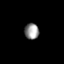
Tissue: prostate
Cell type: Fibroblasts
Senescence score: 0.7654
Nuclear area (px): 225
Mean DAPI intensity: 146.84